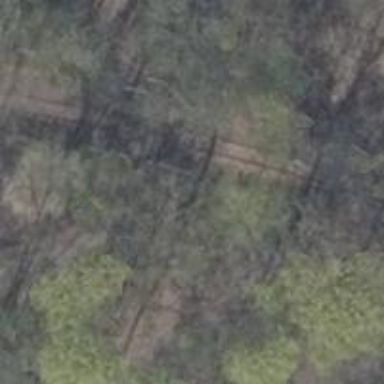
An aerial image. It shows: Railway crossing.